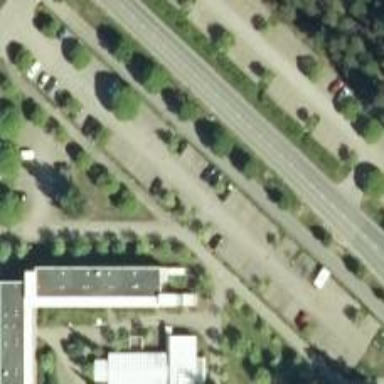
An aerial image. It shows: Parking area with surface.